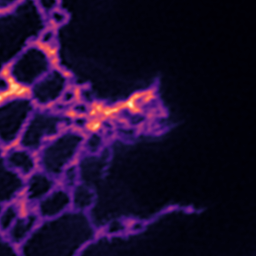
Label: Super-resolution ER image